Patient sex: M
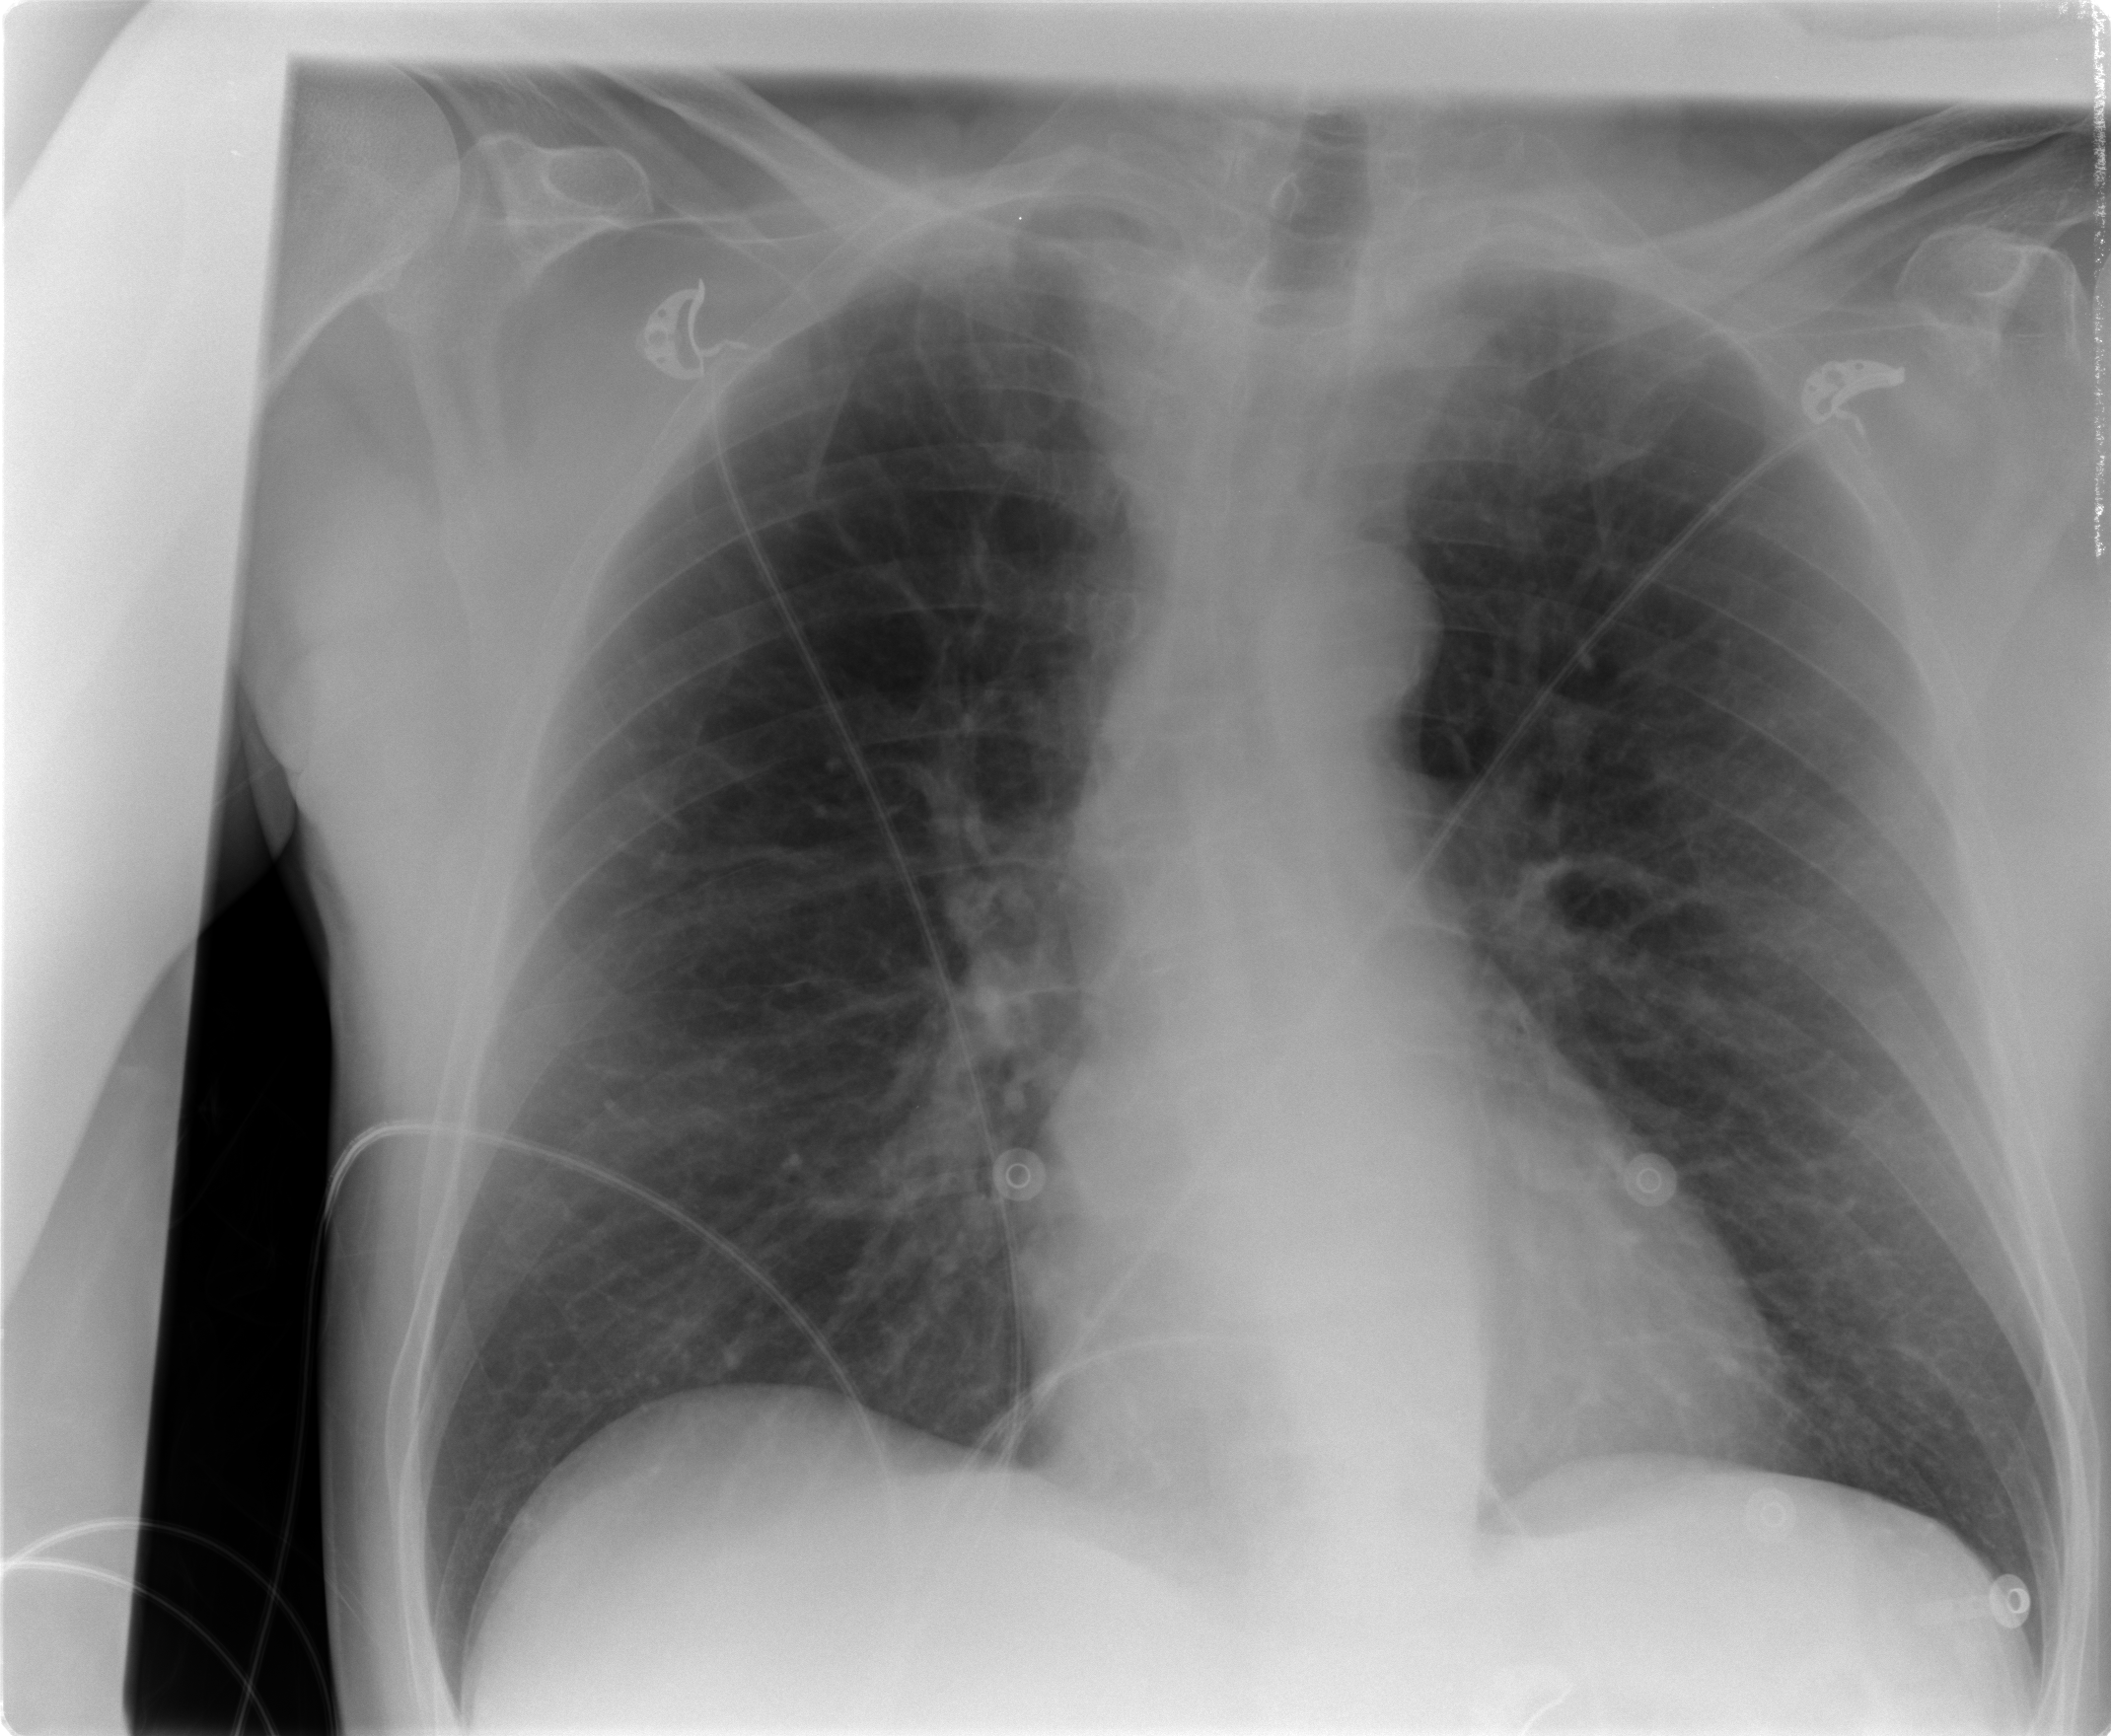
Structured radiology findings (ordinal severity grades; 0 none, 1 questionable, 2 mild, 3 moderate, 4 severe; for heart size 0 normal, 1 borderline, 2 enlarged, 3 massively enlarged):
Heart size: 0
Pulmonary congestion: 1
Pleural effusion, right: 0
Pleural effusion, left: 0
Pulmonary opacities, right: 0
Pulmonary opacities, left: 0
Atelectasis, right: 0
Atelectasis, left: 0